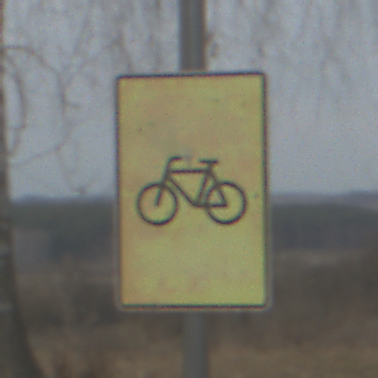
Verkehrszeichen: RadverkehrOhnePfeilsymbol
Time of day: MorningAfternoon
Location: Outdoor (Nature)
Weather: PartlyCloudy
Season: Autumn
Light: Natural